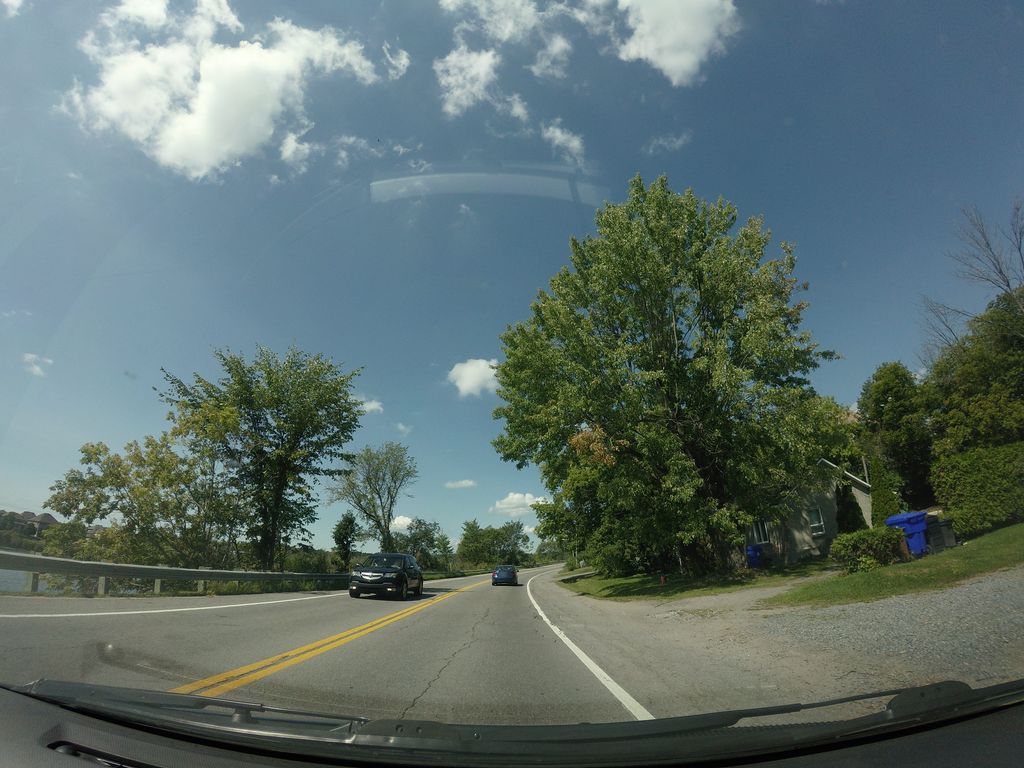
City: ottawa-gatineau